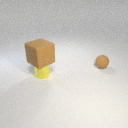
small yellow metal cylinder to the left of small brown rubber sphere